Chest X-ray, PA view. Patient: 61 years old, sex F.
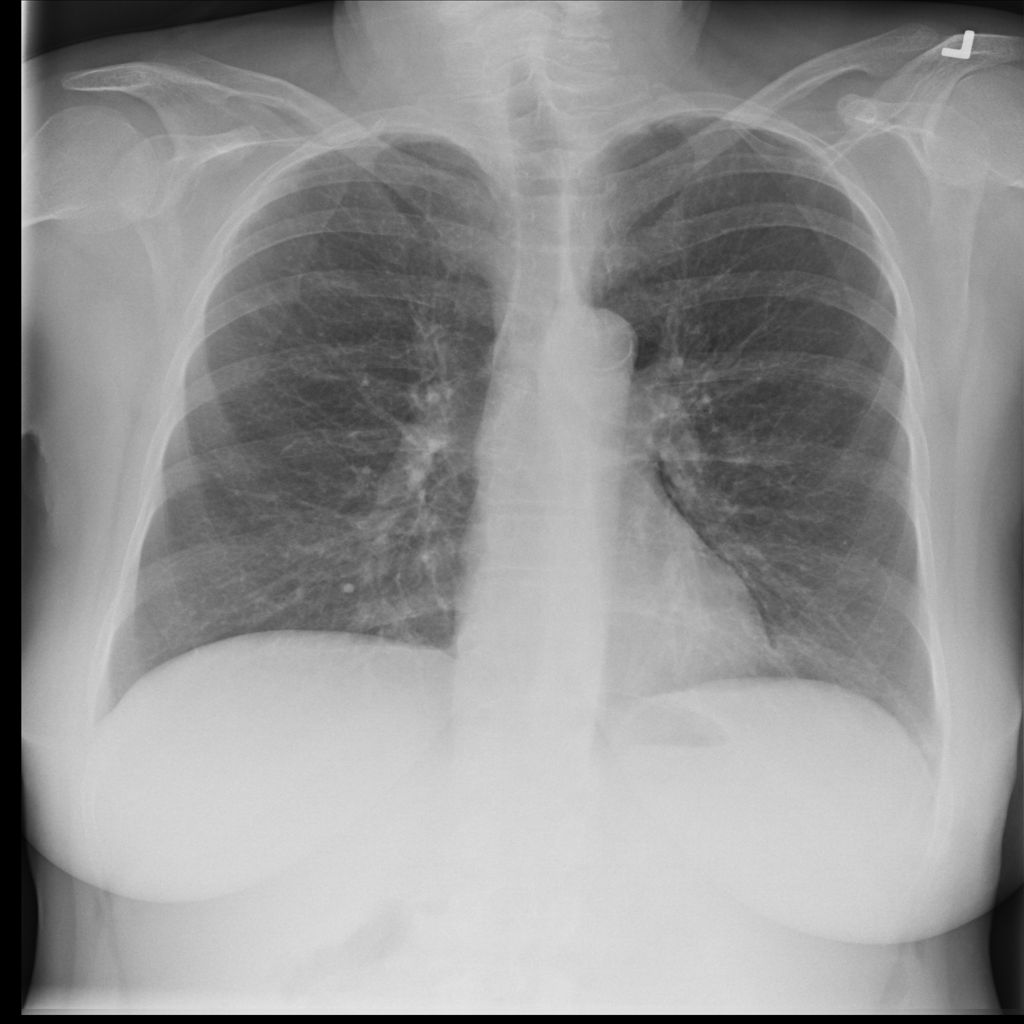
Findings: No Finding